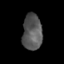
Tissue: skin
Cell type: Epithelial cells
Senescence score: 0.2271
Nuclear area (px): 690
Mean DAPI intensity: 87.968